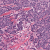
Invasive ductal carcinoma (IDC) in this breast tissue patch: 1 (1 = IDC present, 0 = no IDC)